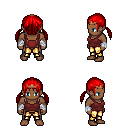
a pixel art fantasy rpg character, male body template, human, dark skin, maroon pirate shirt, gold greaves, red twin-tailed hairstyle, bronze tiara, white cloth bandages, four views (front, back, left, right), 2x2 character sprite sheet, small pixel art, hard edges, no anti-aliasing